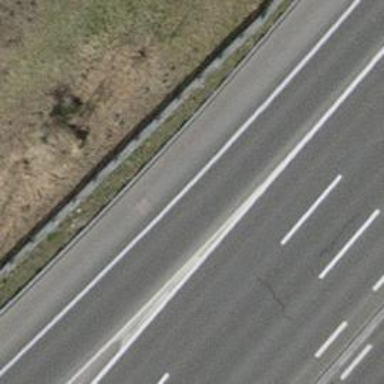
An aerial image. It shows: Motorway link.